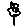
Label: flower